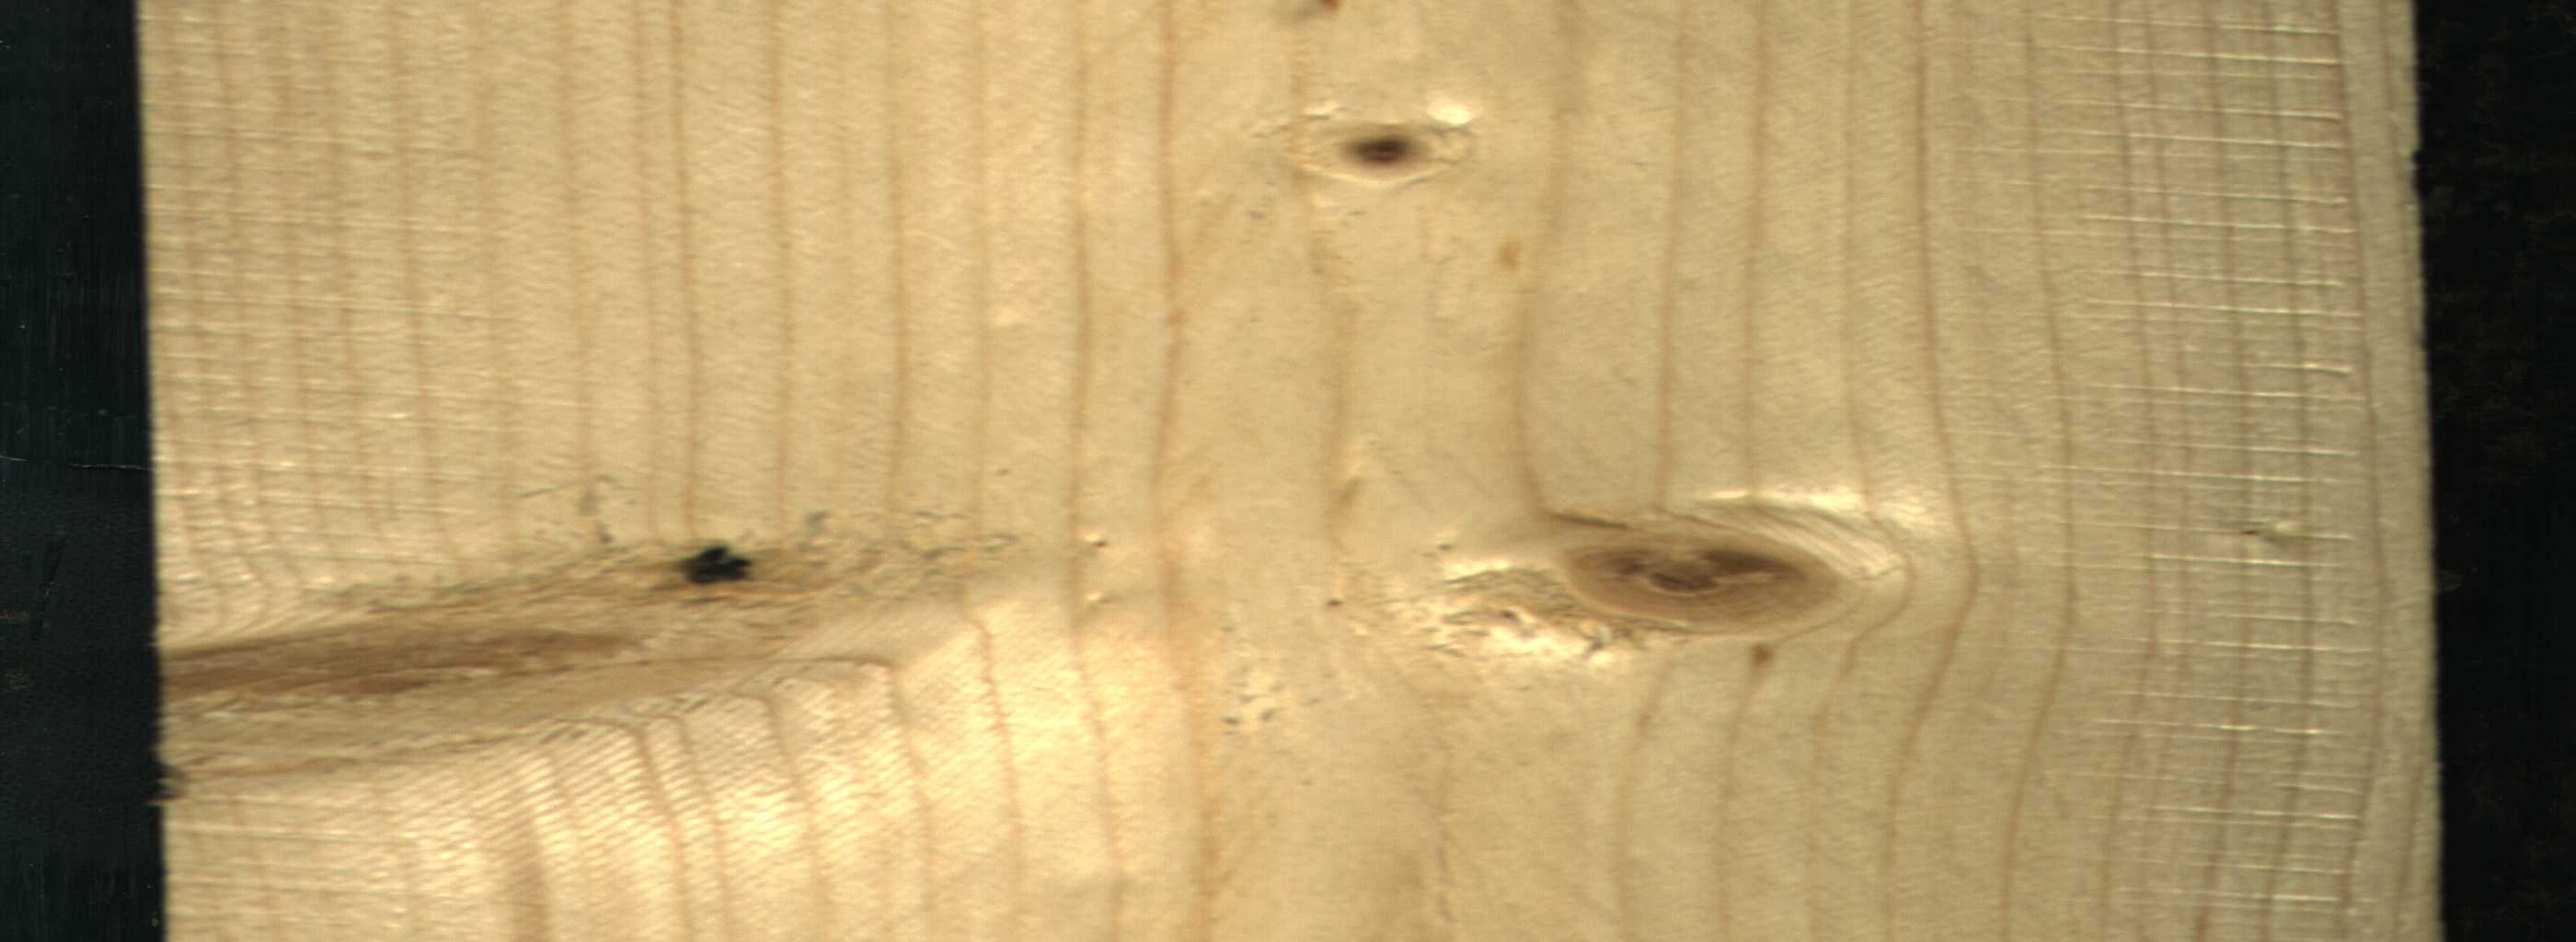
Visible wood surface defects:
Dead_Knot
Live_Knot
Live_Knot
Live_Knot